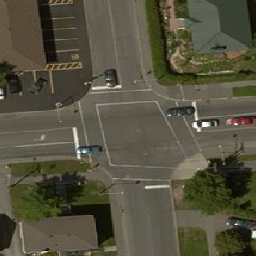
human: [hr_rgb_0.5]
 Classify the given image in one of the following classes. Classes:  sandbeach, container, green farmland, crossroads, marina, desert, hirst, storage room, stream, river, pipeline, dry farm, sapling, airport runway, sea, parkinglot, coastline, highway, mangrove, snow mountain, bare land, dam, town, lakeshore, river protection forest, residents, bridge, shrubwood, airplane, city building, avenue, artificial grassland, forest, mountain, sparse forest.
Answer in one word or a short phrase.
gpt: crossroads